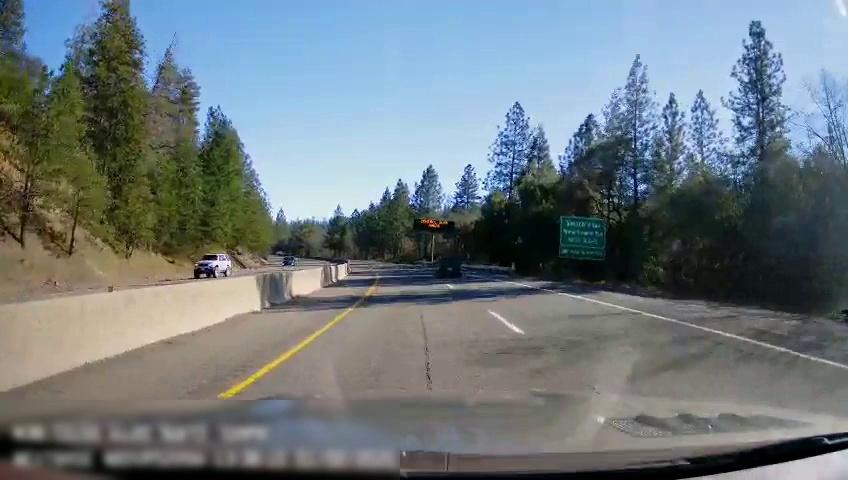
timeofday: Day
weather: Sunny
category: Drivable Space
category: Drivable Space
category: Vehicles | Car
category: Vehicles | Truck
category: Vehicles | Car
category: Lanes | Current Lane
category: Lanes | Current Lane
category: Lanes | Alternate Lane
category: Traffic | Signs